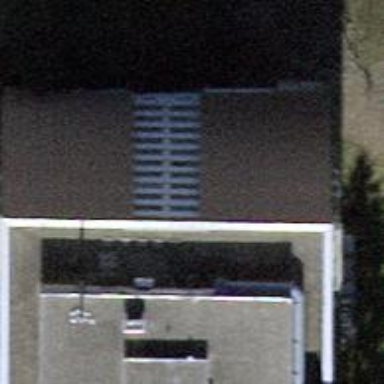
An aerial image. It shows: Building with apartments and flat roof.